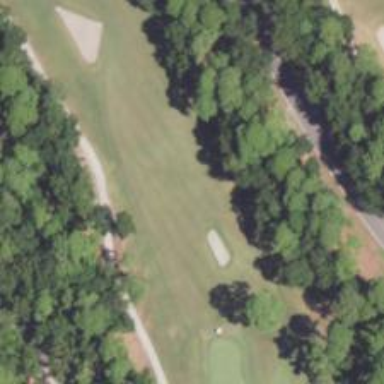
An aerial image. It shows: View of golf hole.